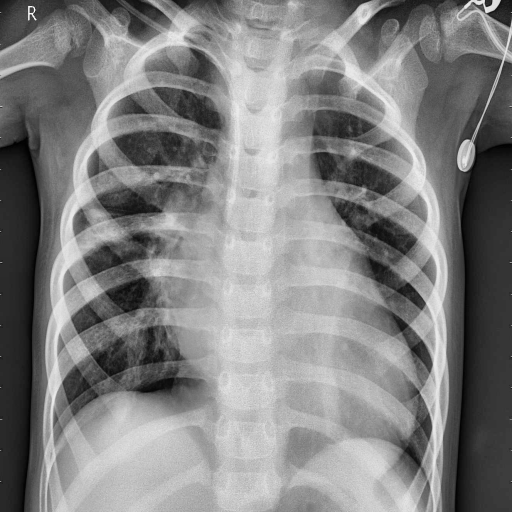
Finding: PNEUMONIA